Question: I was working on realurl's in typo3 and spend hours on working out why typo3 is showing only one segment in url.
site structure looks like this:

and URL that I got for subpage 'munchen-maistrasse' is:
<URL>
I want it to be:
<URL>
This is my server .htaccess file:
'''
<FilesMatch "\.(js|css)$">
<IfModule mod_expires.c>
ExpiresActive on
ExpiresDefault "access plus 7 days"
</IfModule>
FileETag MTime Size
</FilesMatch>
<IfModule mod_rewrite.c>
RewriteEngine On
RewriteBase /
RewriteRule ^(.+)\.(\d+)\.(php|js|css|png|jpg|gif|gzip)$ $1.$3 [L]
RewriteRule ^(typo3/|t3lib/|fileadmin/|typo3conf/|typo3temp/|uploads/|favicon\.ico) - [L]
RewriteRule ^typo3$ typo3/index_re.php [L]
RewriteCond %{REQUEST_FILENAME} !-f
RewriteCond %{REQUEST_FILENAME} !-d
RewriteCond %{REQUEST_FILENAME} !-l
RewriteRule .* index.php [L]
</IfModule>
AddType video/x-m4v .m4v
AddType video/ogg .ogv
AddType video/webm .webm
AddType video/x-m4v .m4v
AddType application/ogg .ogg
'''
I dont use config.baseURL in typoscript I use:
'''
config.absRefPrefix = /
config.prefixLocalAnchors = all
'''
on my root page. I have runned out of solutions.
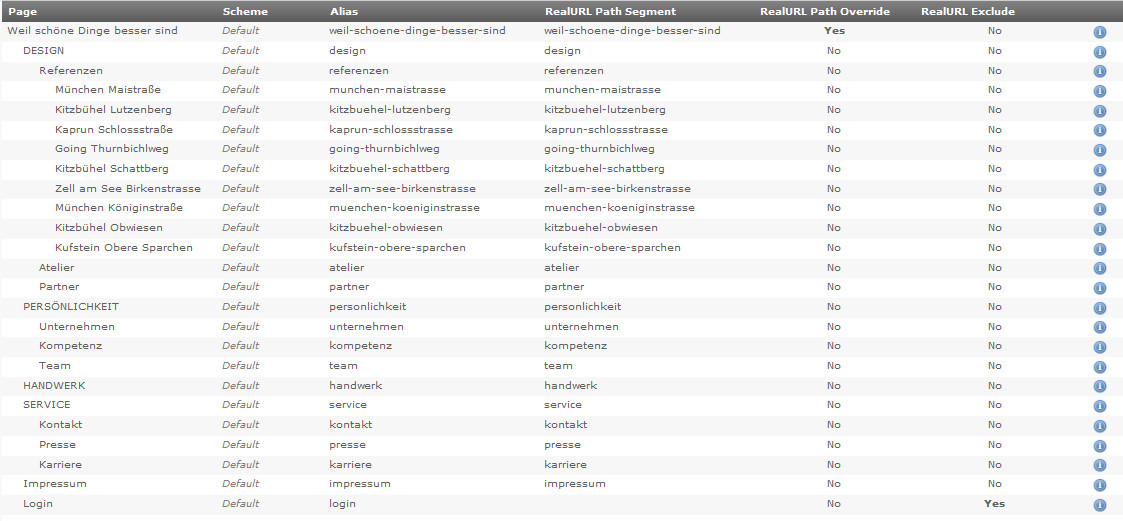
Answer: You need your own configuration to reach this.
1) In the 'Extension Manager' -> 'RealUrl' -> 'Configuration' you have to and define there the path to your own realUrl configuration file.
2) You should make sure that (page).'config.tx_realurl_enable = 1' is set.
3) After making the right realUrl configuration for your website you have to or just remove all 'ID to Path mappings'.
Here some example of a standard realUrl configuration template:
'''
<?php
$realurl_template = array(
'init' => array(
'appendMissingSlash' => 'ifNotFile,redirect',
'enableCHashCache' => 1,
'enableUrlDecodeCache' => 1,
'enableUrlEncodeCache' => 1,
'emptyUrlReturnValue' => '/'
),
'preVars' => array(
array(
'GETvar' => 'no_cache',
'valueMap' => array(
'nc' => 1,
),
'noMatch' => 'bypass',
),
),
'fileName' => array(
'index' => array(
),
),
'postVarSets' => array(
'_DEFAULT' => array (
),
),
'pagePath' => array(
'type' => 'user',
'userFunc' => 'EXT:realurl/class.tx_realurl_advanced.php:&tx_realurl_advanced->main',
'spaceCharacter' => '-',
'languageGetVar' => 'L',
'expireDays' => 3,
)
);
# Configurate domain names
$TYPO3_CONF_VARS['EXTCONF']['realurl'] = array(
'_DEFAULT' => $realurl_template,
'domain.com' => $realurl_template,
'www.domain.com' => $realurl_template,
);
$TYPO3_CONF_VARS['EXTCONF']['realurl']['domain.com']['pagePath']['rootpage_id'] = 1;
$TYPO3_CONF_VARS['EXTCONF']['realurl']['www.domain.com']['pagePath']['rootpage_id'] = 1;
# Unset template
unset($realurl_template);
?>
'''